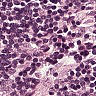
Metastatic tissue present: no